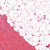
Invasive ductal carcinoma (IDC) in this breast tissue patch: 0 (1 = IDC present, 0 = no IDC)